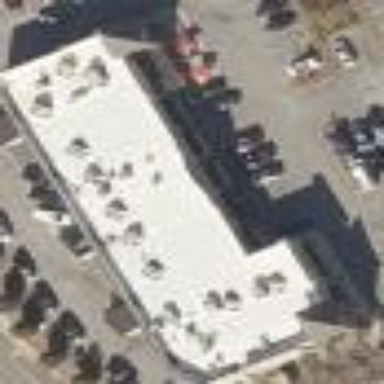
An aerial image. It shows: Retail building.